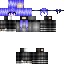
A female human skin with dark skin, wearing blonde helmet dressed in a blue hoodie and black pants, featuring a closed mouth.